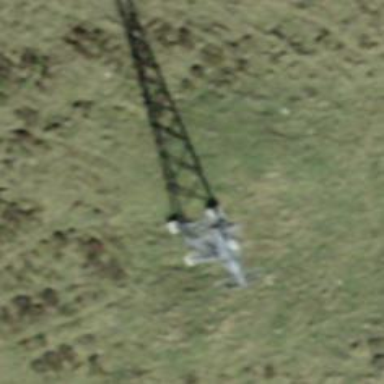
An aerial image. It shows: Pylon for aerialway.